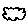
Label: cloud